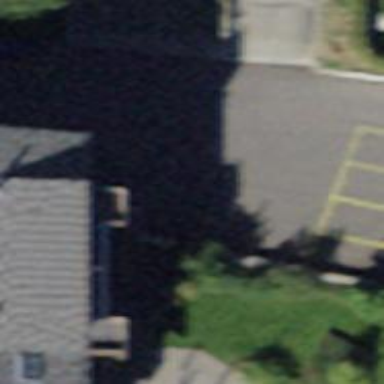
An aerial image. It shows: Parking entrance.